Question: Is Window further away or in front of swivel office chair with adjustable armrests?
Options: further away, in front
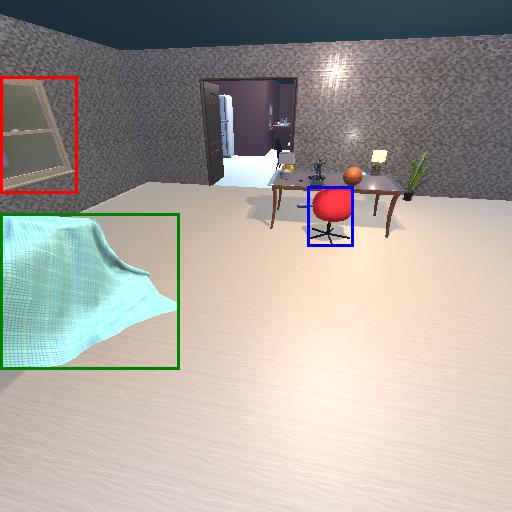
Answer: further away